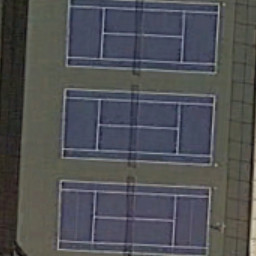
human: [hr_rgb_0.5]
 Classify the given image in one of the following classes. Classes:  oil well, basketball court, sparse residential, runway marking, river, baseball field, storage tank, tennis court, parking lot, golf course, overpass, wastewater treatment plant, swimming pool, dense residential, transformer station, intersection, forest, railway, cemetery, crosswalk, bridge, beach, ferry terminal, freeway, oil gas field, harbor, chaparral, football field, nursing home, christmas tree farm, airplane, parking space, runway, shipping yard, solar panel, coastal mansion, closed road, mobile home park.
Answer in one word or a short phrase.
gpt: tennis court